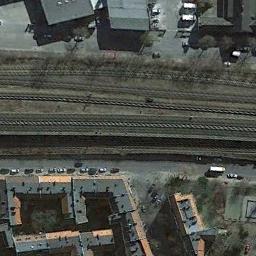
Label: railway